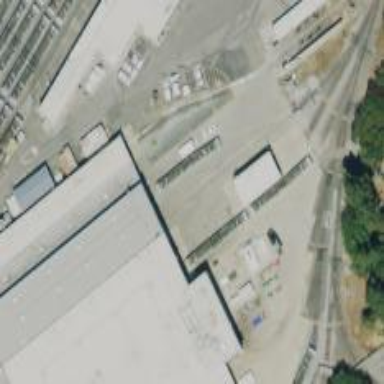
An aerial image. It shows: Light rail service yard with electrified contact lines.